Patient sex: F
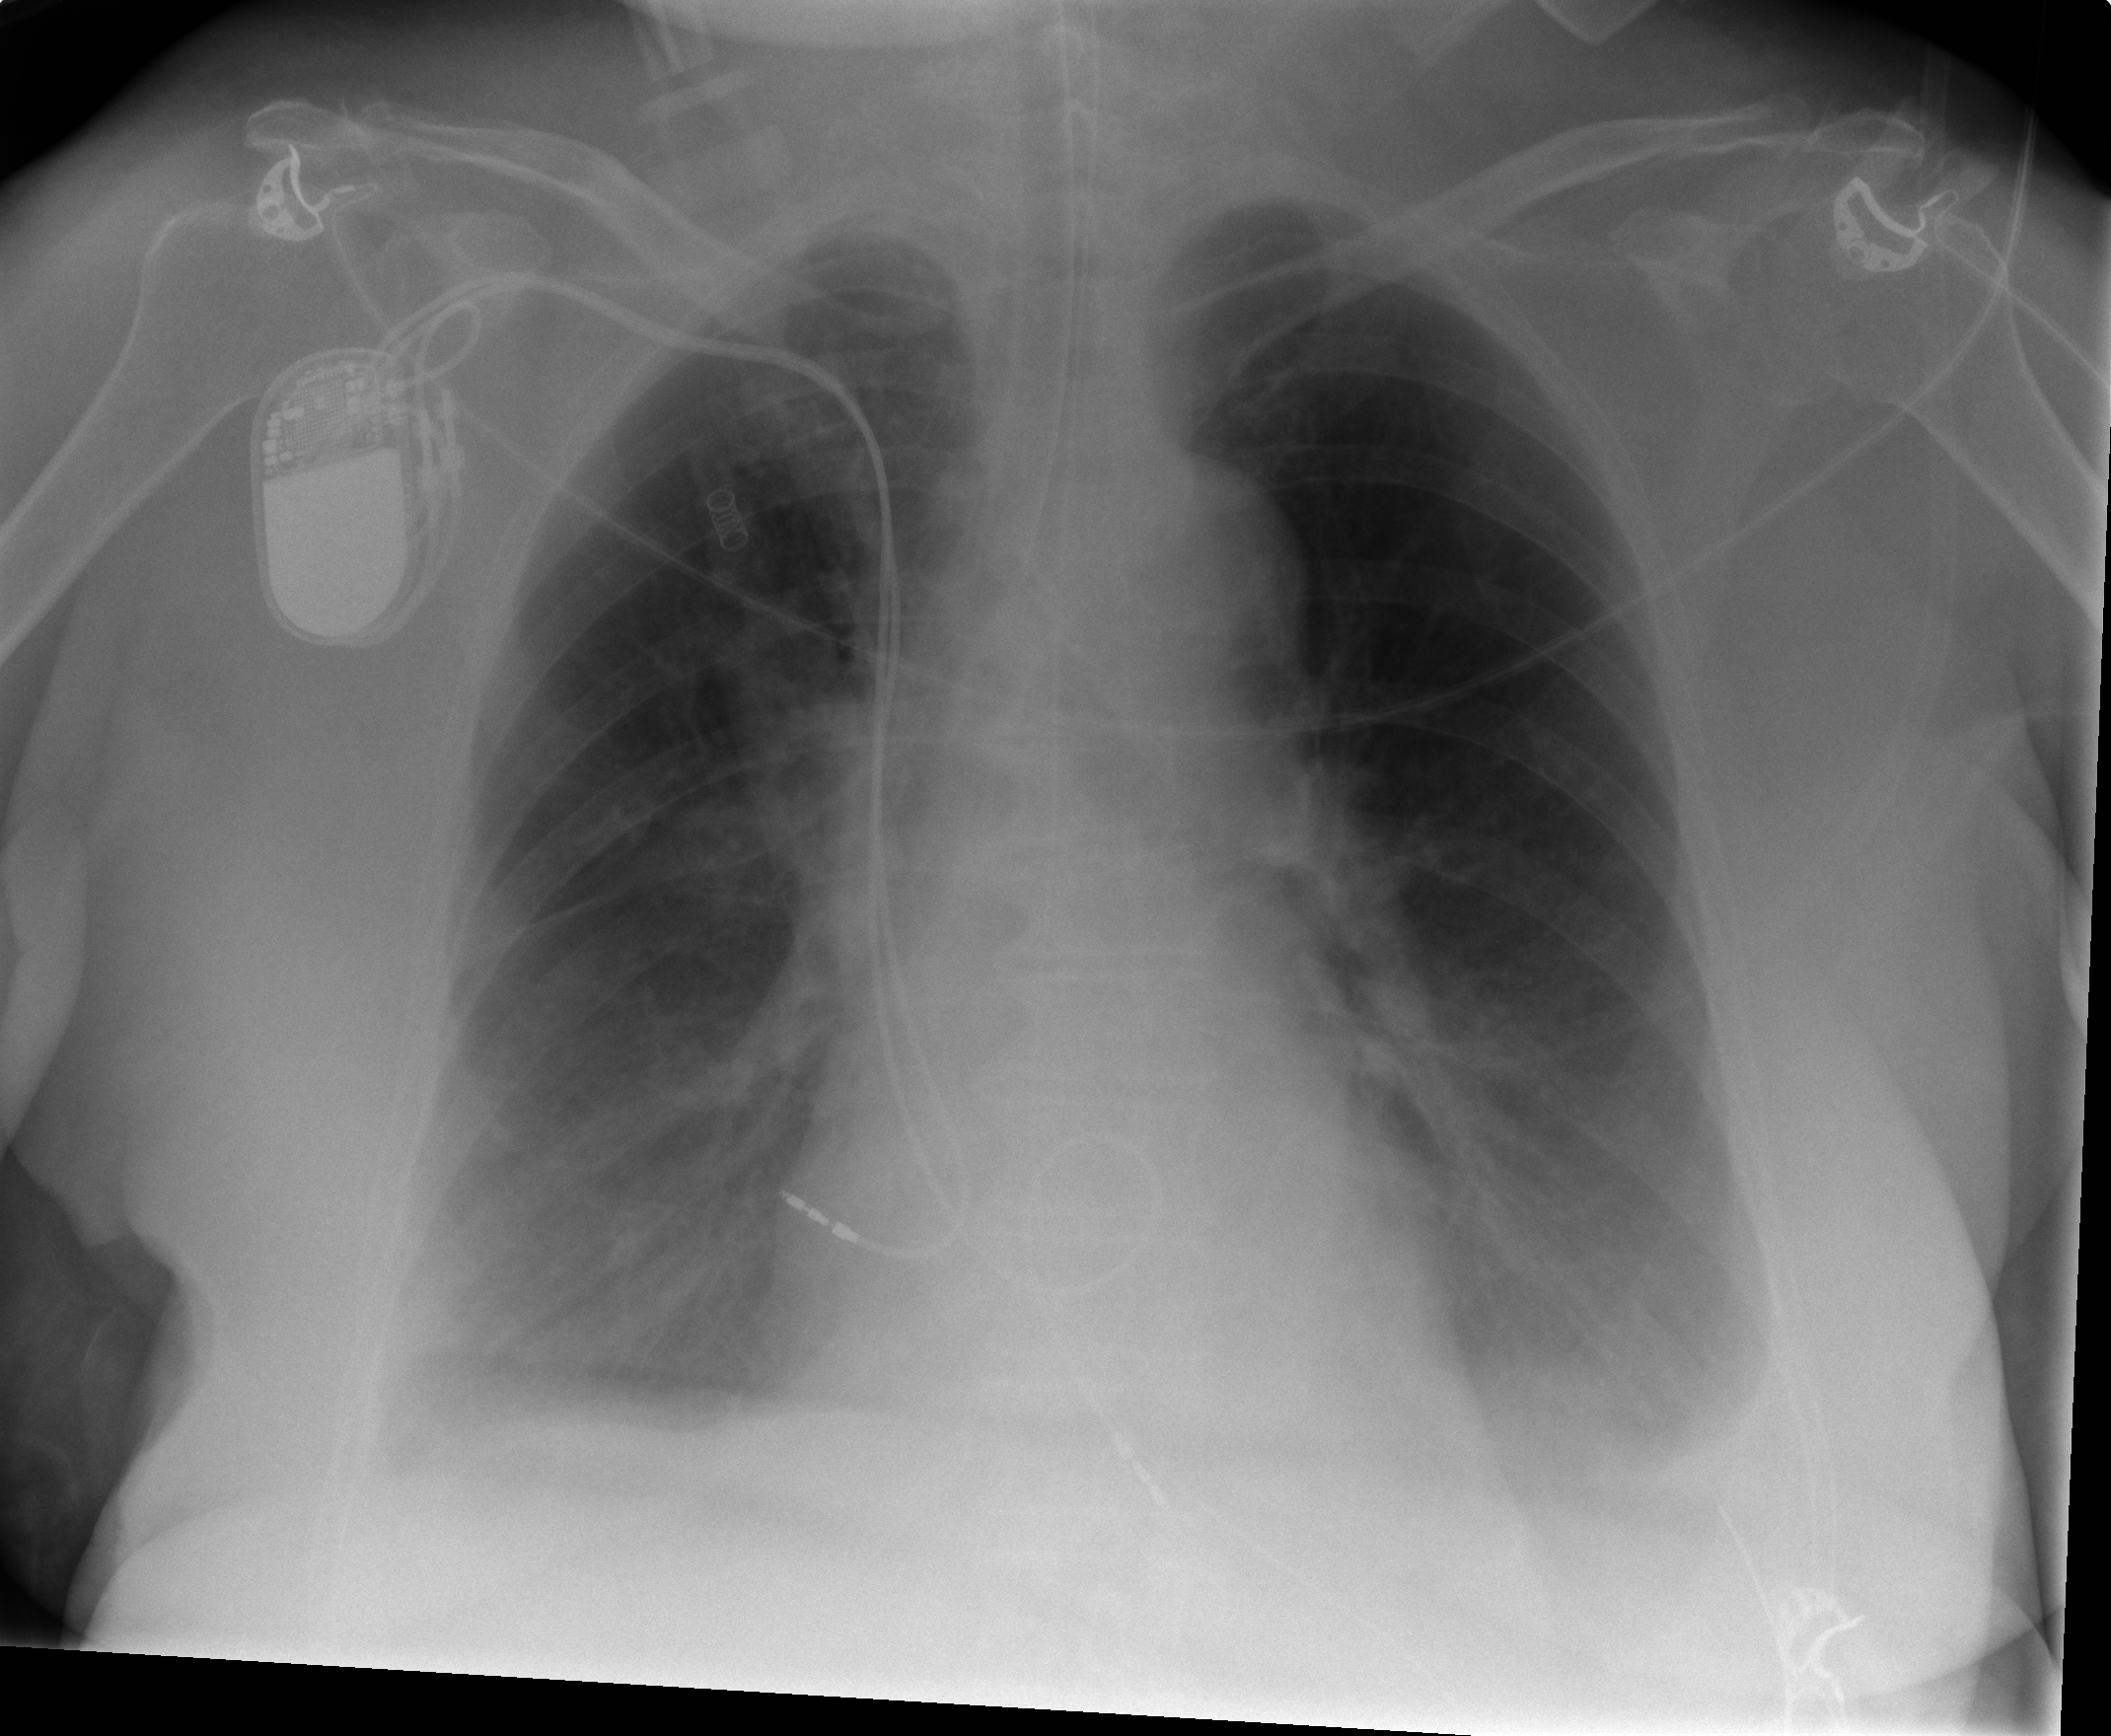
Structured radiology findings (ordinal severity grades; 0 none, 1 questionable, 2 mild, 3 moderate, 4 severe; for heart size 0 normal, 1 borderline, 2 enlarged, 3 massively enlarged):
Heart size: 0
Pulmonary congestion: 0
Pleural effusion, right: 1
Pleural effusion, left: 2
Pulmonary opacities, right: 0
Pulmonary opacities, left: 0
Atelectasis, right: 2
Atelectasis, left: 2